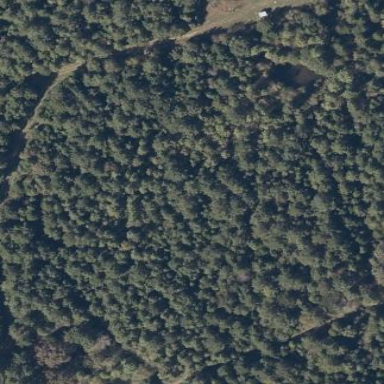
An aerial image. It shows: Mixed woodland with variety of leaf types and cycles.